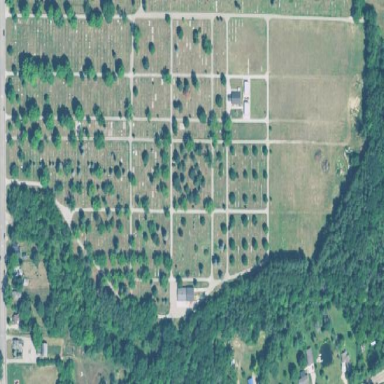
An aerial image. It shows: Cemetery.